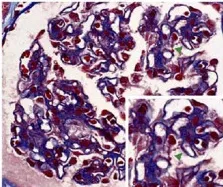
Renal biopsy findings showing a THSD7A-associated MN Renal histology specimens and baseline tumor tissue. (B) Masson trichrome stain showing subepithelially localized immune deposits (green arrow) (Original magnification, 400x).
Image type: pathology (masson_trichrome)